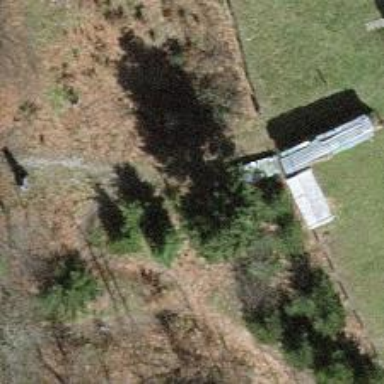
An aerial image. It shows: Bench.